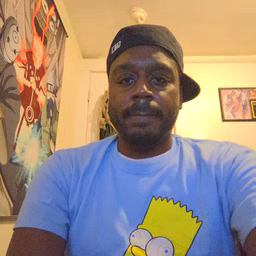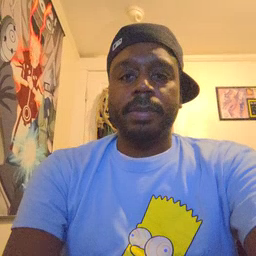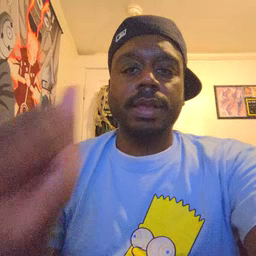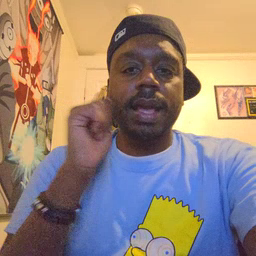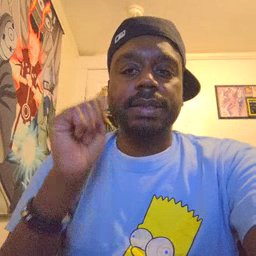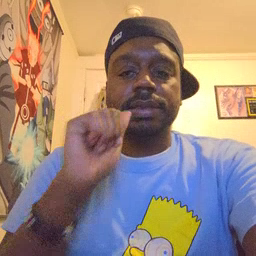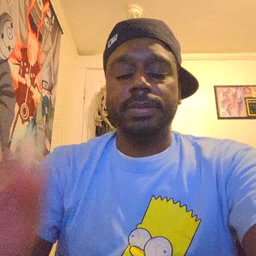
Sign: aunt